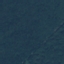
Land use / land cover class: Forest